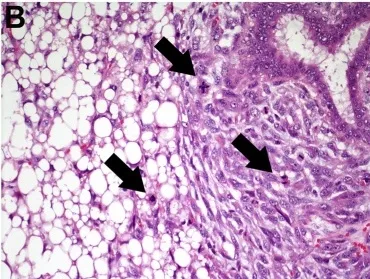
Malignant phyllodes tumor with ductal carcinoma in situ (DCIS) in surrounding tissue. (B) Some areas of the phyllodes tumor demonstrated increased periductal stromal cellularity (right) with numerous mitoses (arrows), including atypical forms, and malignant liposarcomatous transformation (left). The stromal cells demonstrate marked cytologic atypia.
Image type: pathology (h&e)